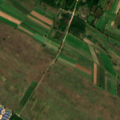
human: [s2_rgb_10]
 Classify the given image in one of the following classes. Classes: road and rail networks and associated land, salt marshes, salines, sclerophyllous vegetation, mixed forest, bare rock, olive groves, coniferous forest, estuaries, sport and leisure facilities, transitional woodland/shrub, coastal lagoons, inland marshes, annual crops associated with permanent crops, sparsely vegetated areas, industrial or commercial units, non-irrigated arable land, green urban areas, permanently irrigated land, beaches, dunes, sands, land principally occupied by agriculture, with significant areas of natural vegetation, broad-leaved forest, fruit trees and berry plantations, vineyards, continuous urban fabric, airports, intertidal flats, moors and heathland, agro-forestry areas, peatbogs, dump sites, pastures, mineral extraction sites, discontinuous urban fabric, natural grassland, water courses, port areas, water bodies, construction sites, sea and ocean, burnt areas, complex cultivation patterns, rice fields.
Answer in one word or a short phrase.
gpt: industrial or commercial units, non-irrigated arable land, pastures, complex cultivation patterns, land principally occupied by agriculture, with significant areas of natural vegetation, transitional woodland/shrub